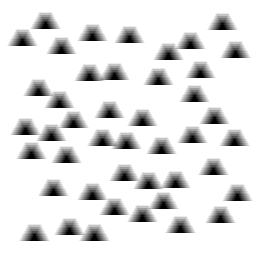
Squares: 0
Triangles: 44
Stars: 0
Total shapes: 44